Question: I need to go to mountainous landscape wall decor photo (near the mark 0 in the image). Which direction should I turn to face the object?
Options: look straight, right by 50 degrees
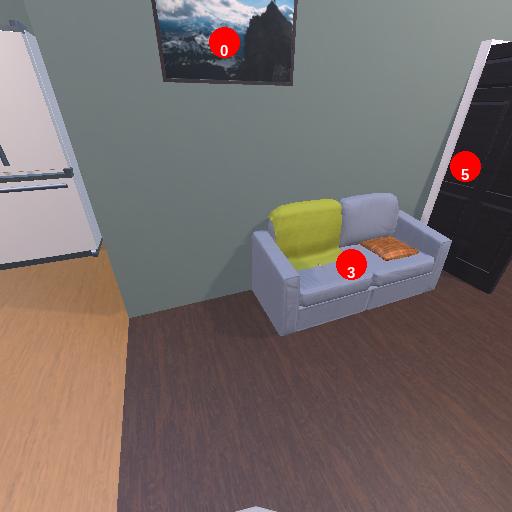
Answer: look straight